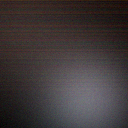
Screen state: off